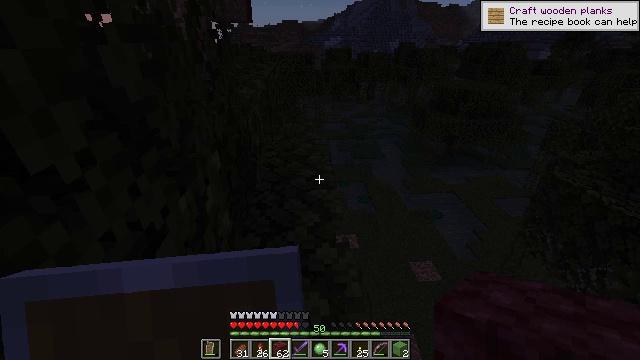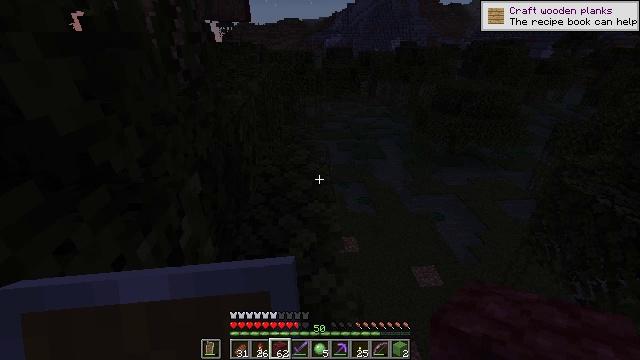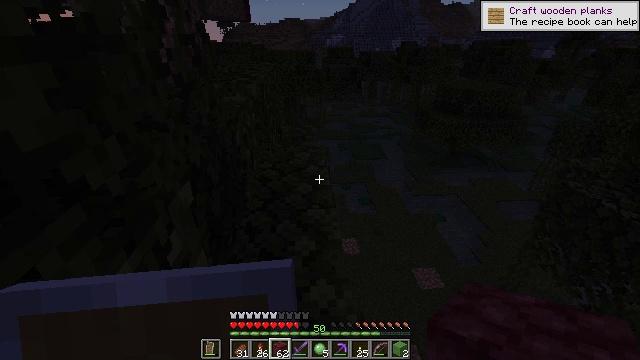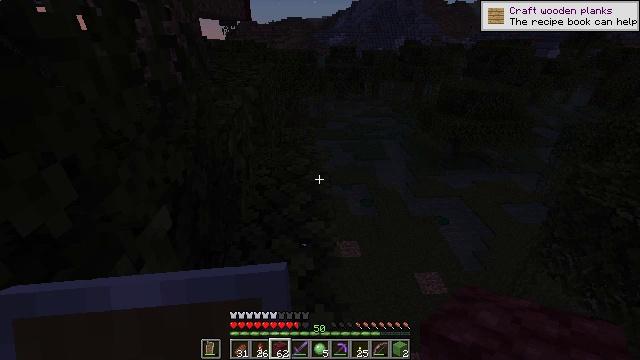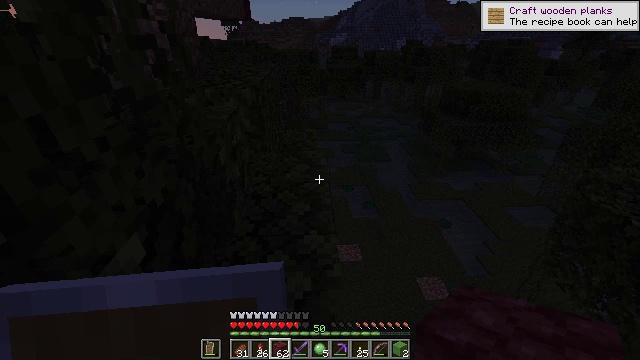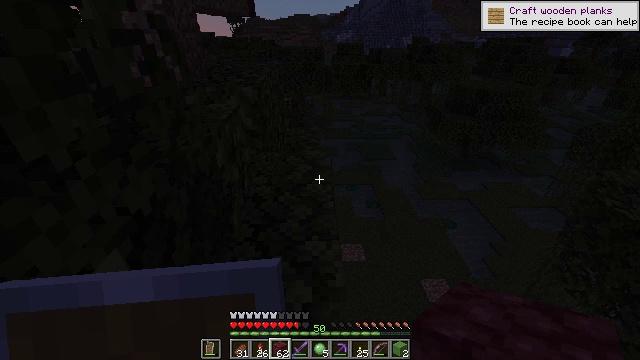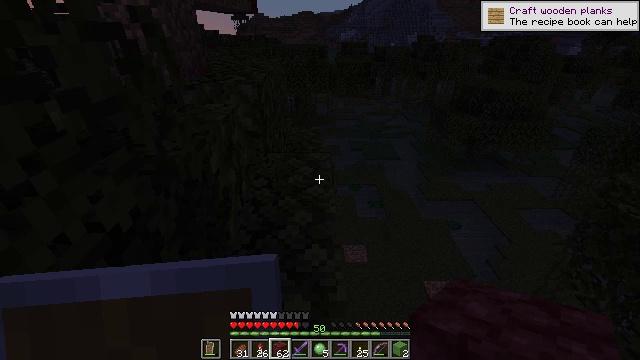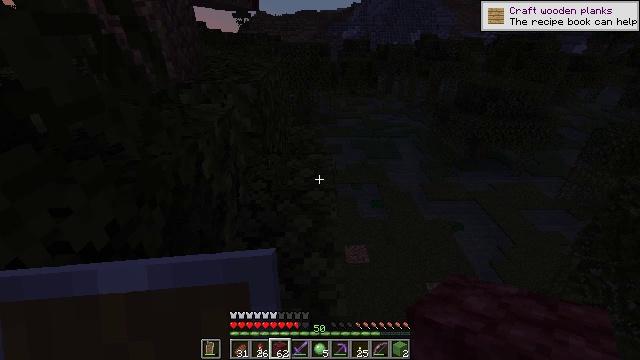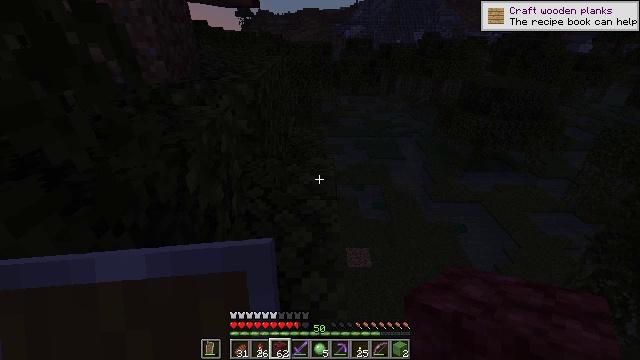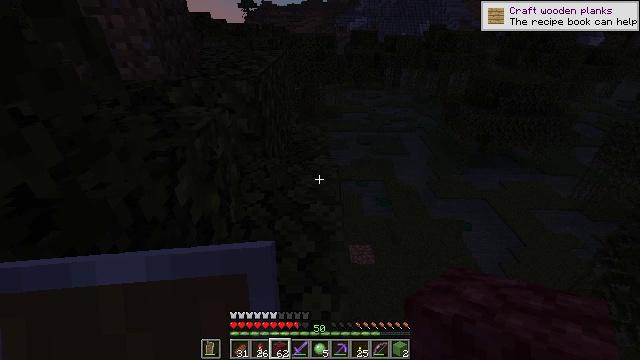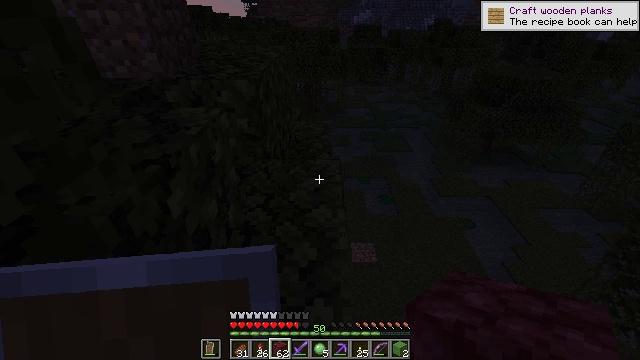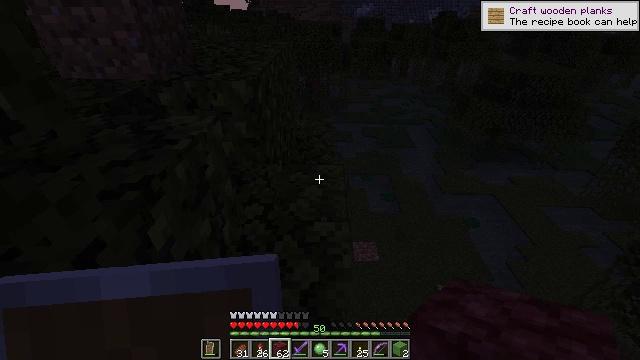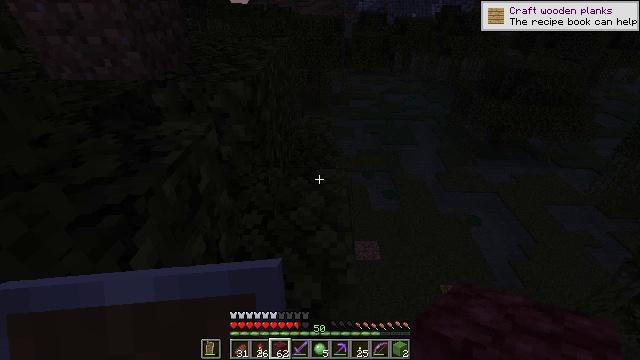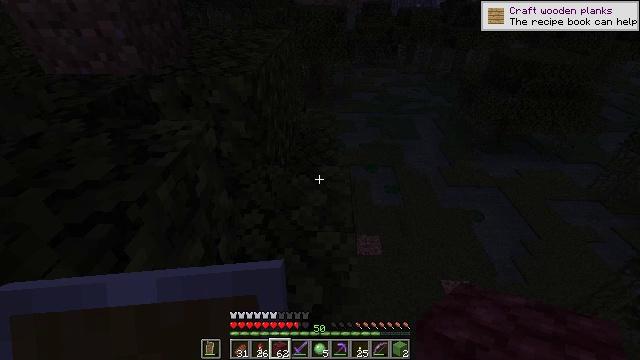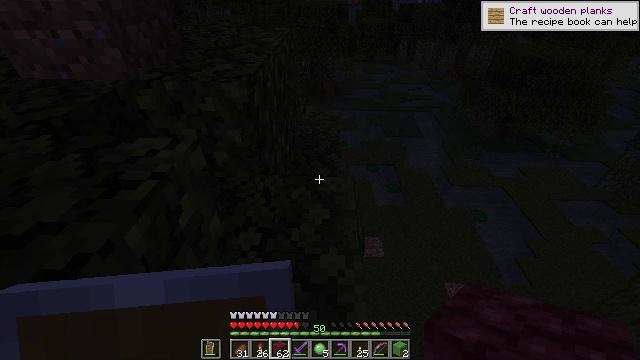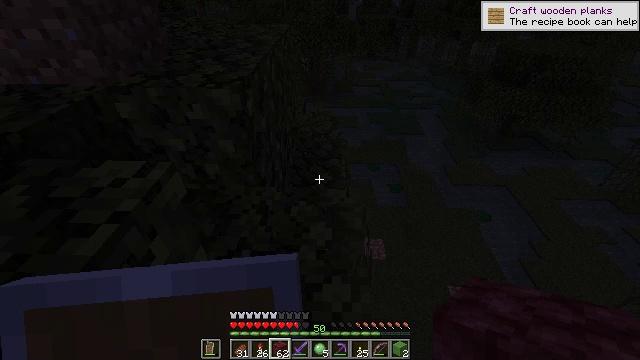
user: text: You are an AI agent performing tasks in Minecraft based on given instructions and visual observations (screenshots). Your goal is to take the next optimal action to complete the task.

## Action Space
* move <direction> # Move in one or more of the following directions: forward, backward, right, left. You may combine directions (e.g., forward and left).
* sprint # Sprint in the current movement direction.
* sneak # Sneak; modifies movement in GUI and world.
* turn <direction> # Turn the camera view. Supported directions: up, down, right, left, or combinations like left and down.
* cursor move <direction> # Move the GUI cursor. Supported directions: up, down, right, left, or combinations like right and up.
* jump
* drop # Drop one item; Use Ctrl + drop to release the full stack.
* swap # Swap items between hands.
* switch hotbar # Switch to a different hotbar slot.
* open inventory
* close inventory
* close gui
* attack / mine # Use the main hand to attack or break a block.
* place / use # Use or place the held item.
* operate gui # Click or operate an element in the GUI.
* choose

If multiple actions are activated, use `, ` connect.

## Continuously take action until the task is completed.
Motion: motion action
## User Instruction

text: Hunt a slime.
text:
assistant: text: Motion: move forward
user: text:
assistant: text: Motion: move forward
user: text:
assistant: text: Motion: move forward
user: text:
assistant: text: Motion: move forward
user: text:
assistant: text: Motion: move forward, turn left
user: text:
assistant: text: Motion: move forward
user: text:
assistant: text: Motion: move forward
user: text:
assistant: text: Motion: move forward
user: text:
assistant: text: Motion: move forward, turn down
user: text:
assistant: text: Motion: move forward
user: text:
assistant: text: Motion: move forward, turn down
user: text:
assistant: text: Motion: move forward
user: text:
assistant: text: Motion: move forward, turn down
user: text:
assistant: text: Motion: move forward
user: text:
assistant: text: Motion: move forward
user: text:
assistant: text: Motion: move forward
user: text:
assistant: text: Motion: move forward, turn down
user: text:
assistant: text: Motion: move forward
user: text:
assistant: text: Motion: move forward
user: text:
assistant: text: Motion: move forward
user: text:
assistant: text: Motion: move forward
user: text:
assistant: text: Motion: move forward
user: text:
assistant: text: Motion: move forward
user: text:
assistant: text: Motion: move forward
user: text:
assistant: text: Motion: move forward
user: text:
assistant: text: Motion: move forward
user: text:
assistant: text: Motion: move forward
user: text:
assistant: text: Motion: move forward
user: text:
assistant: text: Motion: move forward
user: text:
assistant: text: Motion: move forward